Question:
I need to do a few things to fix my background.
1.) I need to move it over to the right so that it lines up perfectly with the horizontal navigation bar and the pictures below it.
2.) I need to move it down so that won't be seen at all above the horizontal navigation bar.
The background image is just the brown circles with white circles inside them (seen on the right).
Here is my full code:
'''
<!DOCTYPE html>
<html>
<head>
<style type="text/css">
<!--
#banner {width:100%}
#banner img {width:100%;height:auto}
nav {width:100%;display:block;}
nav ul {list-style-type:none;margin:0;padding:0;text-align:center;
background-color:#c0872e;}
nav li {display:inline-block;background-color:
#c0872e;font family:Georgia;}
nav a {line-height:35px; color:white; padding: 0 30px; font-size:22px;
font-family:Georgia; background-color:#c0872e;}
nav a:hover {text-decoration:none}
a{float:left;
margin-right:58px;
margin-left:58px;
color:#000;
text-decoration:none;
}
body {background-image: url("daikinbackground1.jpg");
background-repeat: no-repeat;
background-attachment: fixed;
background-position: center;
}
-->
</style>
<meta charset="utf-8"/>
<title>daikininc.com</title>
</head>
<body>
<div id="body">
<header>
<div>
<div style="text-align:center" id="banner">
<title="daikinincbanner">
<img src="daikinbanner1.jpg" border="0" alt="daikinbanner1">
</div>
<!--
<nav>
<ul>
<li><a href="index.html">Home</a></li>
<li><a href="products.html">Products</a></li>
</ul>
</nav>
-->
<nav style="text-align:center">
<img style ="height:300px" width="1355" src="navbarimage1.jpg">
</nav>
<br>
<p style="text-align:center;font-family:WindsorDemi;">
<font size="4">
Welcome to daikininc.com! Home to the world's greatest
eggorll wrappers and noodles.
</font>
</p>
<br><br><br><br><br><br><br><br><br>
</nav>
</header>
<section>
<aside>
</aside>
<article>
</article>
<footer>
</footer>
</div>
</body>
</html>
'''
Thank you.
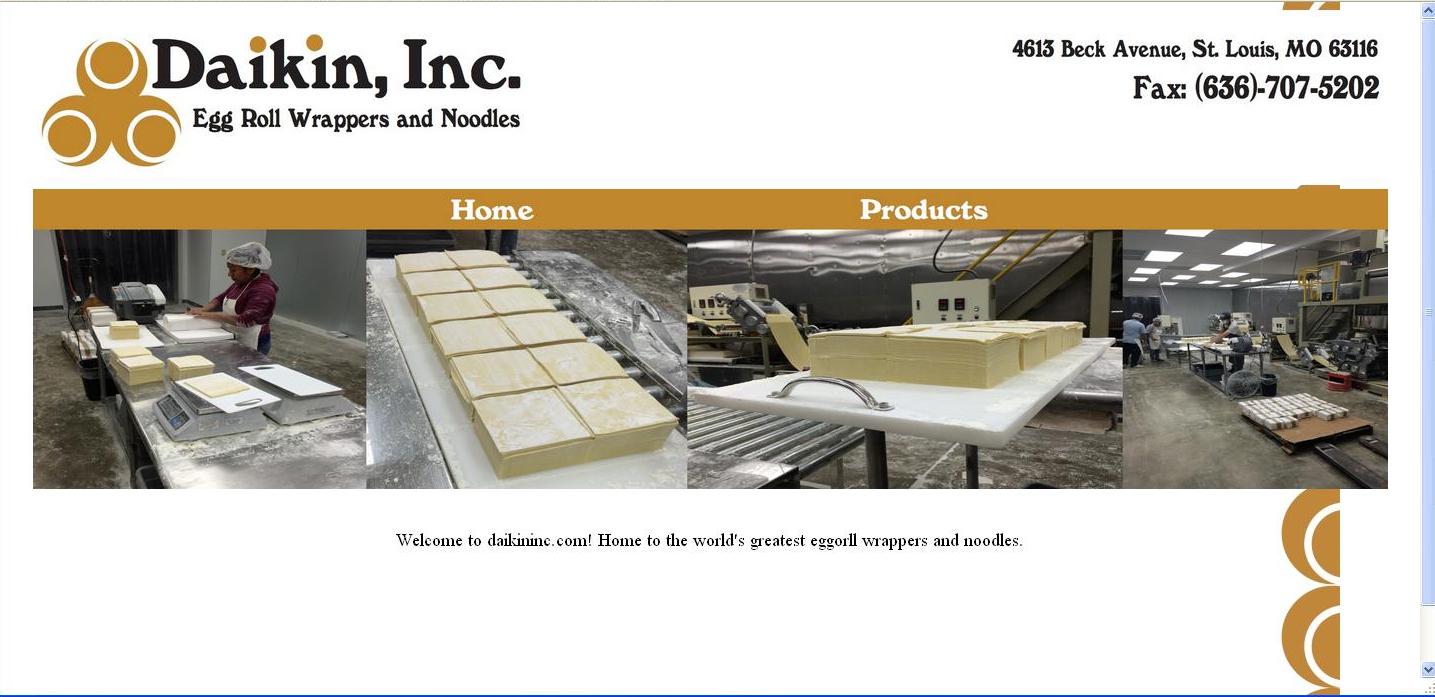
Answer: CSS:
'''
body {background-image: url("daikinbackground1.jpg");
background-repeat: no-repeat;
background-attachment: fixed;
background-position: 126px 50px;}
'''
background-position controls x and y coordinates for background image.